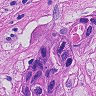
Metastatic tissue present: yes